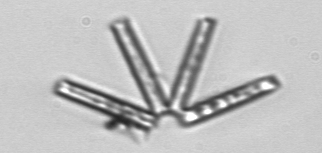
Label: Thalassionema